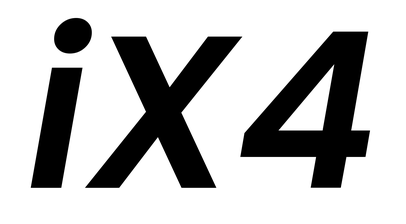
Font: Poppins-SemiBoldItalic